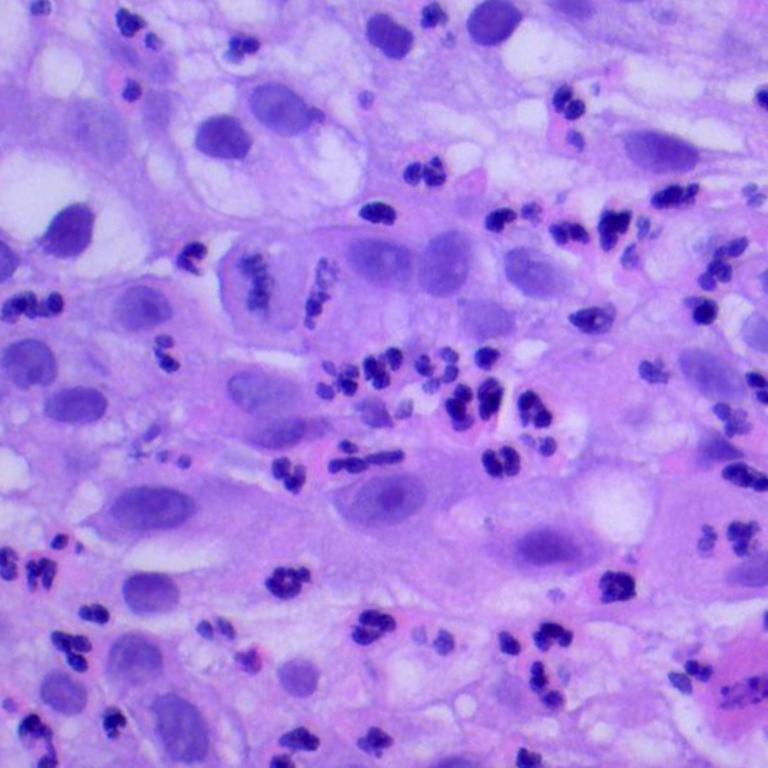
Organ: lung
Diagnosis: squamous carcinomas